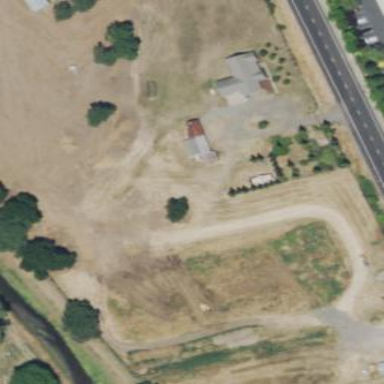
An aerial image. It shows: Storage building.